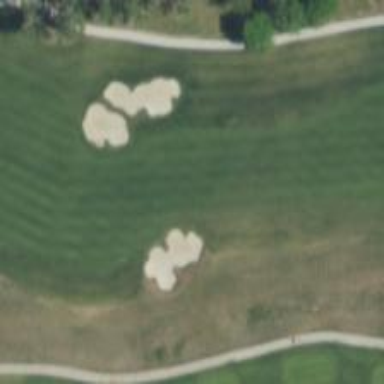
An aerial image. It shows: Golf fairway in the image.